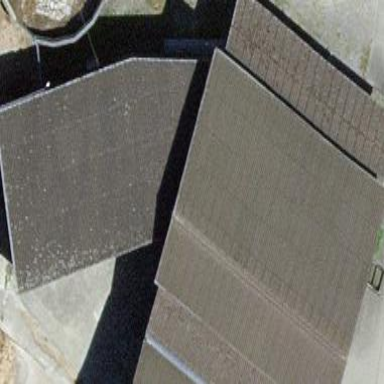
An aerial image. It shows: Barn.